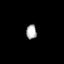
Tissue: prostate
Cell type: T cells
Senescence score: 0.3289
Nuclear area (px): 146
Mean DAPI intensity: 175.678